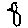
Label: bird